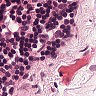
Metastatic tissue present: no